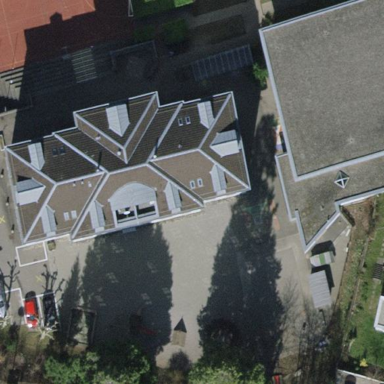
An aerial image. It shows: School.